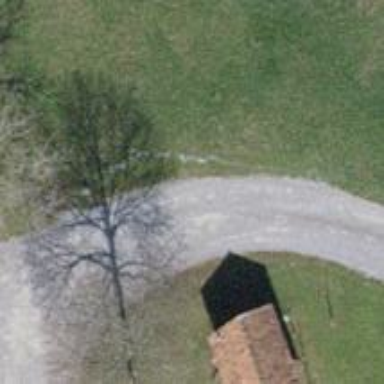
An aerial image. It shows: Driveway leading to service road.